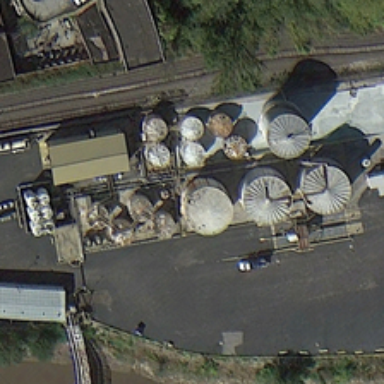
Several storage tanks are near a river .